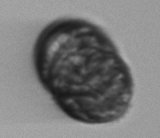
Label: Margalefidinium